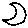
Label: moon